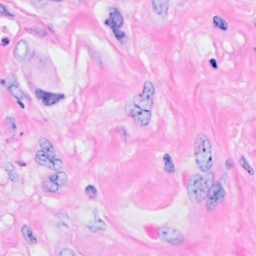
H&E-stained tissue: Breast